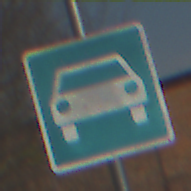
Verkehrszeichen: Kraftfahrstrasse
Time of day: MorningAfternoon
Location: Outdoor (Suburban)
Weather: PartlyCloudy
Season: NotSpecified
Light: Natural